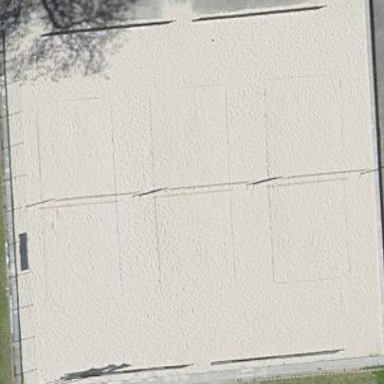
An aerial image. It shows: Sandy pitch for beach volleyball.